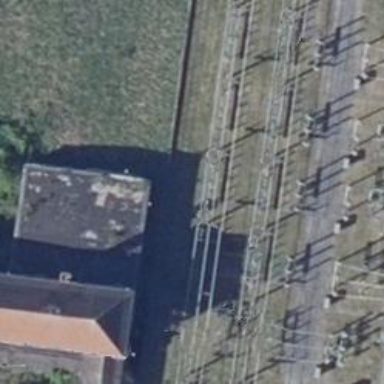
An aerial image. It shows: Power line with three cables configured as busbar.